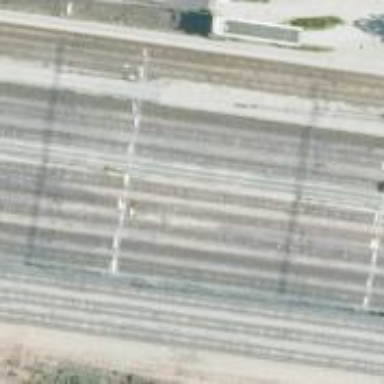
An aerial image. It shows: Railway track with electrified contact lines. This is siding track.